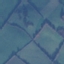
Land use / land cover: Pasture